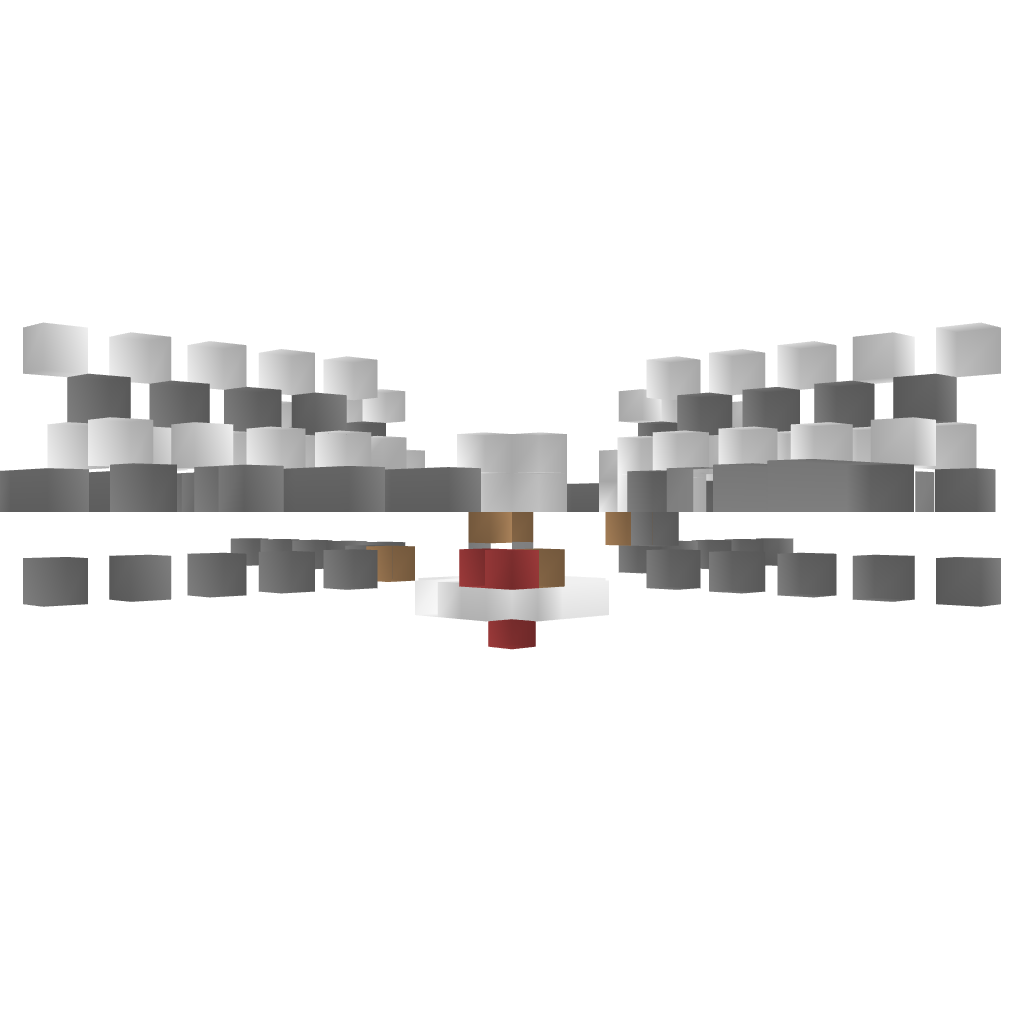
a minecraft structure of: Liveable Satelite bad low quality